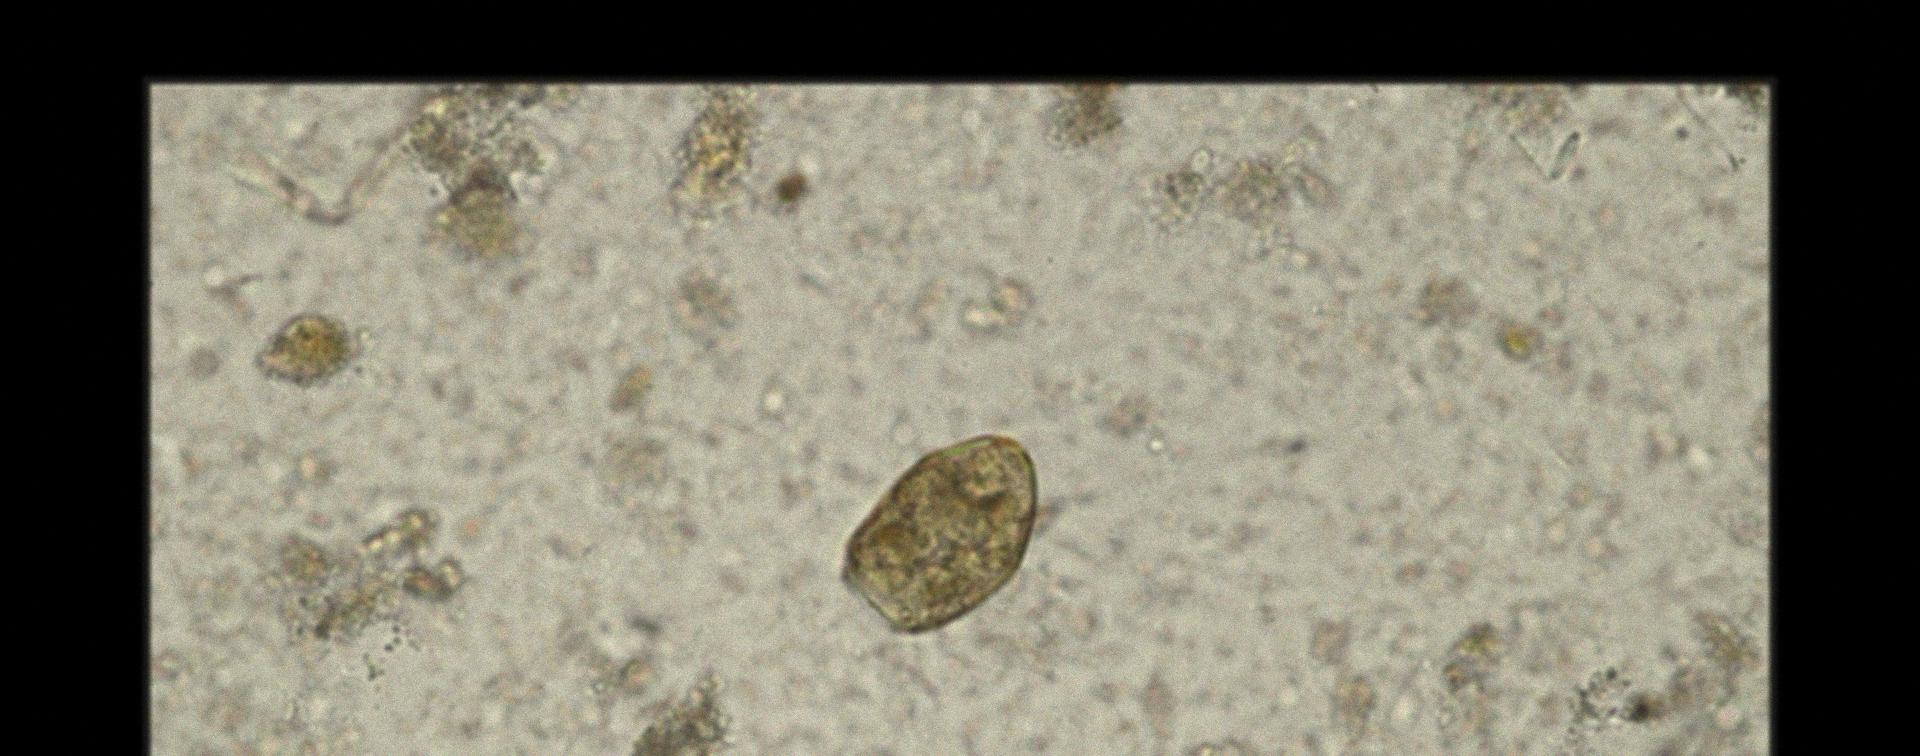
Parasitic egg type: Paragonimus spp